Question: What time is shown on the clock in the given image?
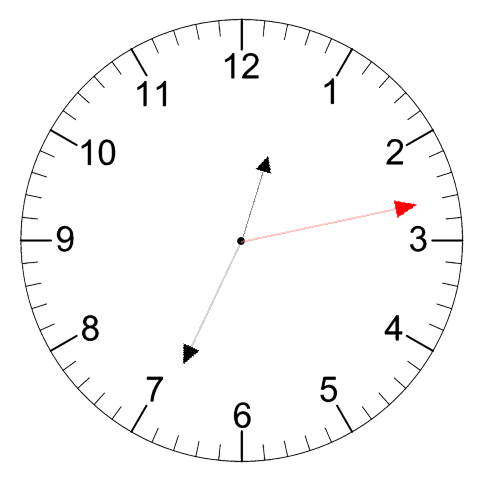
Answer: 12:34:13